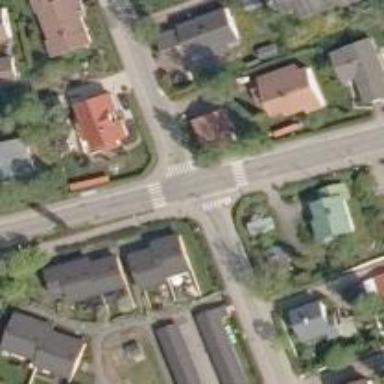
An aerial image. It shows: Uncontrolled crossing on the road.